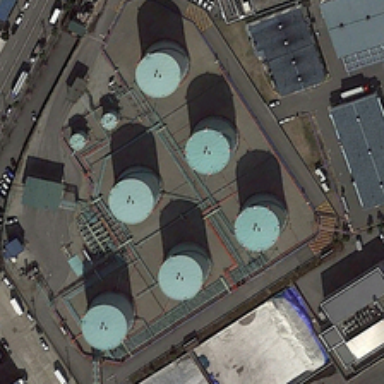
Many oil tankers are on the side of the road .